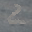
Label: 2